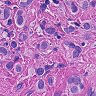
Metastatic tissue present: yes